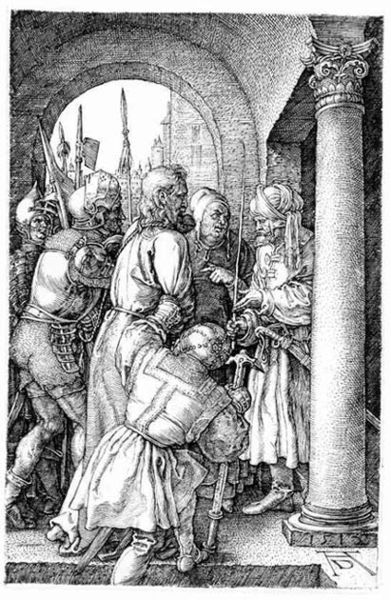
Titel: Christus vor Pilatus
Künstler: Albrecht Dürer
Standort: Karlsruhe
Institution: Staatliche Kunsthalle Karlsruhe
Schlagwörter: gruppe, mann, schatten, weiß, frauen, menschen, stadt, fenster, finger, frau, grau, männer, raum, rücken, schwarz, säule, tür, ausblick, gebäude, haus, haube, bart, gericht, mütze, richter, architektur, hinrichtung, kleidung, stein, wache, häuser, kirche, gewand, turm, fesseln, holzschnitt, bogen, fahnen, stab, grafik, graphik, figuren, rundbogen, treppe, arch, architecture, church, column, columns, crowd, fight, hands, hat, king, lanze, men, military, people, pope, priest, soldaten, soldier, soldiers, sword, swords, white, window, black, gray, grey, group, hair, nose, old, robe, talking, woman, orientalist, print, stufe, stufen, ad, zeigen, tor, gewölbe, fuss, kreuz, orient, orientalisch, palast, torbogen, druck, schwarz-weiß, druckgrafik, monogramm, radierung, stich, arrest, festnahme, gefangen, häscher, schwert, schwerter, säbel, waffen, soldat, mäntel, helm, stiefel, herrscher, pilatus, ritter, rüstung, kapitell, römer, scherenschnitt, anklage, helme, sad, christus, jesus, jesus christus, greek, man, roman, sky, mittelalter, krieger, building, peasant, mönch, hellebarde, death, bettler, heiliger, lanzen, armor, feet, helmet, knight, male, noble, steel, uniform, elisabeth, speer, speere, dürer, drawing, paper, heilig, maria, gefangener, korinthisch, kupferstich, alte frau, black and white, frame, jesu, turban, castle, shadow, bonnet, cap, army, etching, sketch, beard, biblisch, boots, wachen, osmanisch, step, heimsuchung, rope, crucifixion, flag, erlöser, italy, fessel, city, royal, cloak, korintisch, tonnengewölbe, archway, temple, bogengang, ink, pontius pilatus, signature, urteil, engraving, stude, medieval, religion, schächer, albrecht, albrecht dürer, war, christ, ritterrüstungen, passion, osmane, gefesselt, lithograph, steeple, dürrer, pillar, pointing, klage, kaiphas, leidensweg, verurteilung, geißel, christus vor pilatus, christianity, sohn gottes, doorway, kneeling, hatching, oriental, orientalism, lord, albrecht dürrer, durer, pontius, önch, prophet, plead, doric, lances, spears, guards, royalty, base, monogram, greece, knee, middle ages, weapon, romans, date, holy, spear, capital, execution, prisoner, knights, jesus christ, helmets, busy, maure, monarch, lance, weapons, v, axe, 1510, bleistift, fürer, stairway, flagellation, portico, tunic, etch, ark, lithography, hang, pilar, crusade, accuse, gestures, gay, medival, persecution, merchant, constantinople, istanbul, leader, albert, rennisance, gaurds, ropes, albert durer, knelt, crusader, die, escort, kneien, inquisition, dor, statthalter, arrested, jesus chrsitus, corynthian, subjects, commoner, herrshcer, turbin, advisor, elderly man, pontius pilate, chainmail, lazen, schrtenschnitt, mocking, captivate, punish], punishg, hoheprister, soldeirs, hoherprister, negotiating, eapons, escorting, wrapon